I will show an image sequence of human cooking. I have annotated the images with numbered circles. Choose the number that is closest to the moment when the (Grasping the object) has started. You are a five-time world champion in this game. Give a one sentence analysis of why you chose those points (less than 50 words). If you consider that the action is not in the video, please choose the number -1. Provide your answer at the end in a json file of this format: {"points": []}
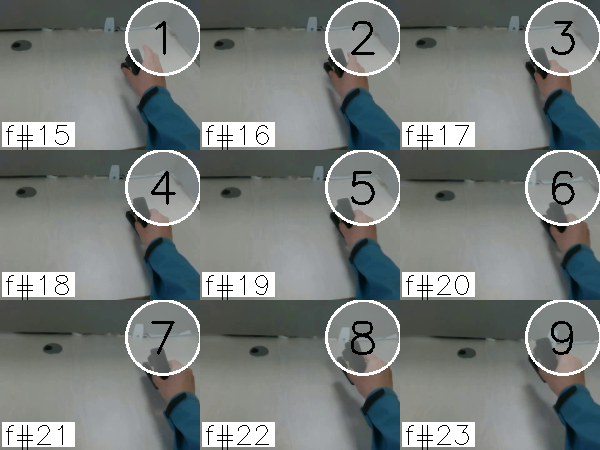
Frame 3 shows the clearest moment of hand-object contact.
{"points": [3]}